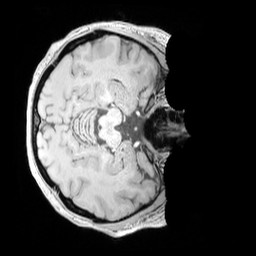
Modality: T1w
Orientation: axial
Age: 25
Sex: female
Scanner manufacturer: siemens
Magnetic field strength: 3 T
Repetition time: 5 s
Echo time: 0.00298 s